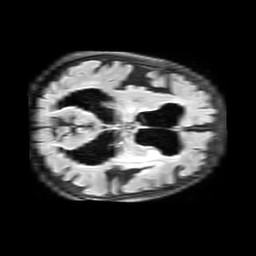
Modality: FLAIR
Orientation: axial
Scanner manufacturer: philips
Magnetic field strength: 3 T
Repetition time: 11 s
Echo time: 0.12 s